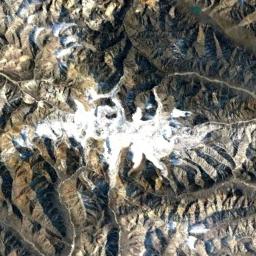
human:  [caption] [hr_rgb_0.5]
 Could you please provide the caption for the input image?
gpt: The snow berg is consist of bare land and white snow .

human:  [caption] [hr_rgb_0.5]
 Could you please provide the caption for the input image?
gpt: A lot of snow is on the snowberg .

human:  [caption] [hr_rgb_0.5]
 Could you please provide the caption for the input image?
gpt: The snowberg is partly covered with snow and ice and the snowberg consist of lots of ridges and valleys .

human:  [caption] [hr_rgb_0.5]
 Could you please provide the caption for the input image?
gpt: Only the peaks of the snow-capped mountains are covered with snow .

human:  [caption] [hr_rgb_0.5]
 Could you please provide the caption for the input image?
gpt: There are some snow on the snowberg .